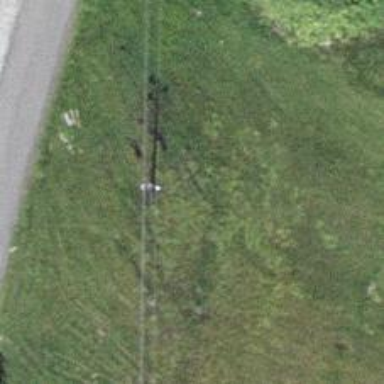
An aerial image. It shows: Utility pole in the area.